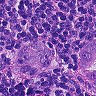
Metastatic tissue present: yes